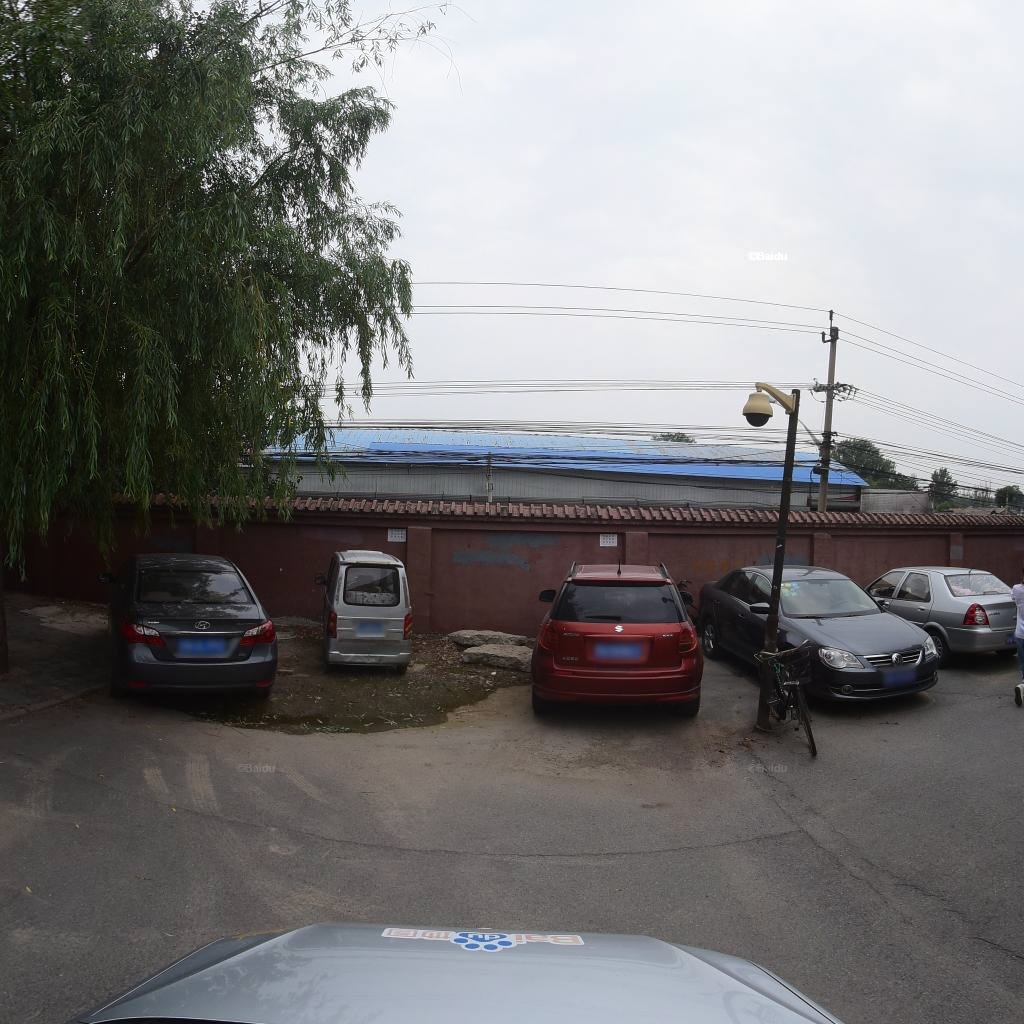
Region: Fengtai
Road damage annotations: transverse crack, longitudinal crack, transverse crack